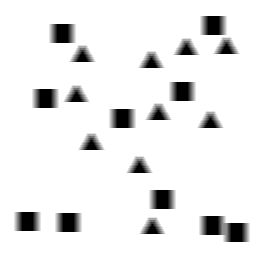
Squares: 10
Triangles: 10
Stars: 0
Total shapes: 20